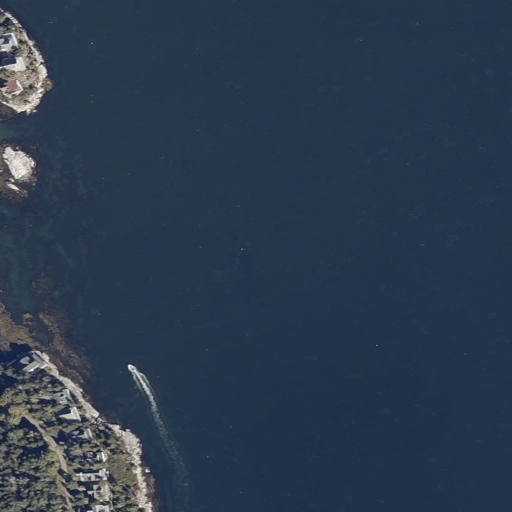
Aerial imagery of bar in Maine named Pig Island Ledge containing open water, herbaceous wetlands, open development, low intensity development, medium intensity development, barren land, and evergreen forest